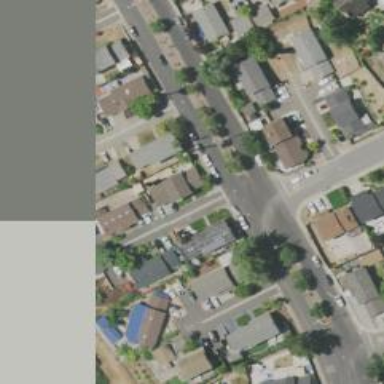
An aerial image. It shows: Shared driveway designated as service road.